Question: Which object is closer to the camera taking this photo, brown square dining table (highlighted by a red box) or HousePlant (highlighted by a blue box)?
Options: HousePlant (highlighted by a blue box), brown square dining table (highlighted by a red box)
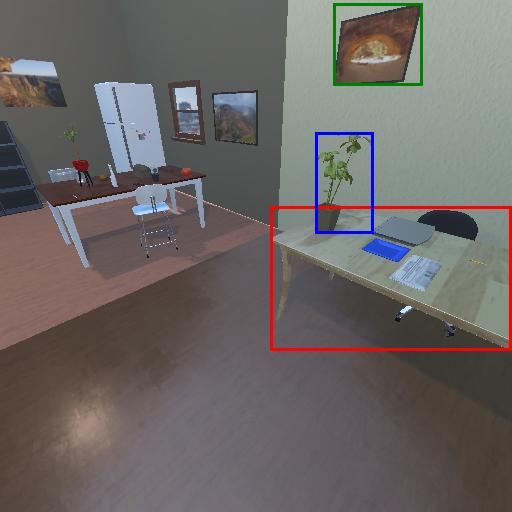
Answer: HousePlant (highlighted by a blue box)